Question: the document url is <URL>
about the getSubItemsWithProperties function, this type of first argument may by object instead of string.

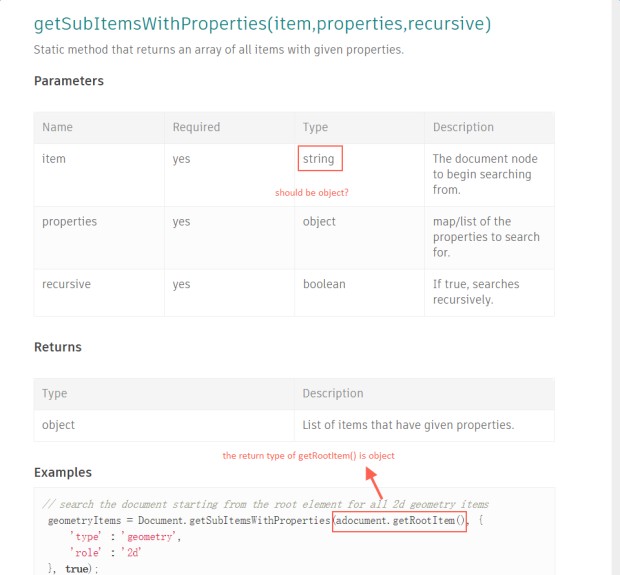
Answer: Thanks again for your feedback, my team made the changes on the documentation and it should be live on our next publish.